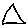
Label: triangle